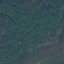
Land use / land cover: Forest